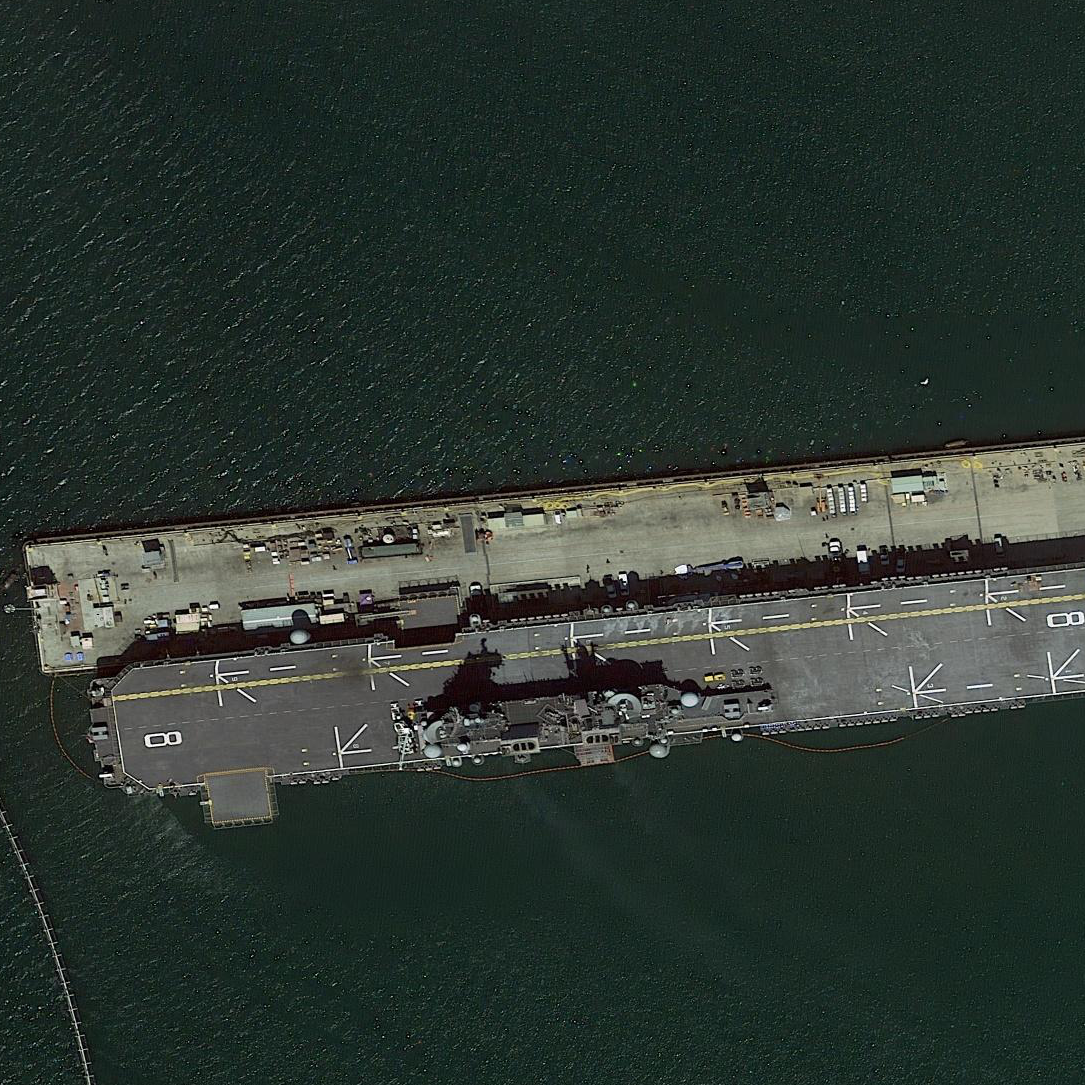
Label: assault